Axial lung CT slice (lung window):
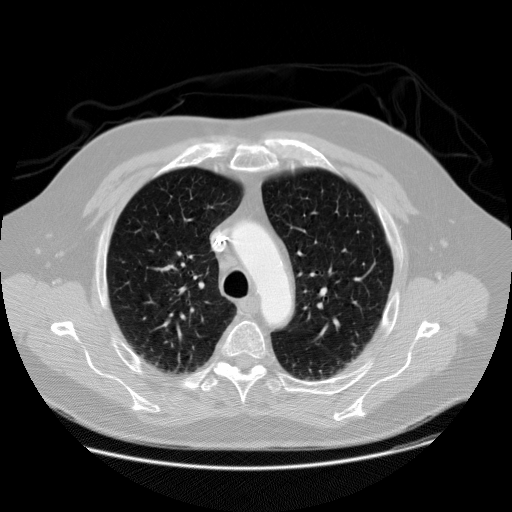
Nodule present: no